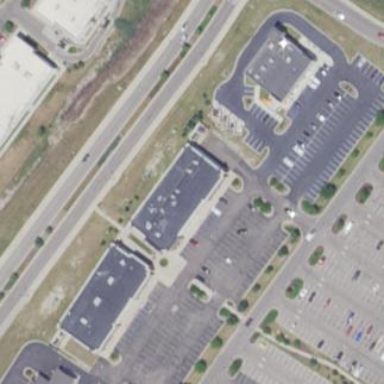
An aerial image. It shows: Retail building.